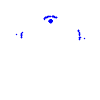
Particle: proton